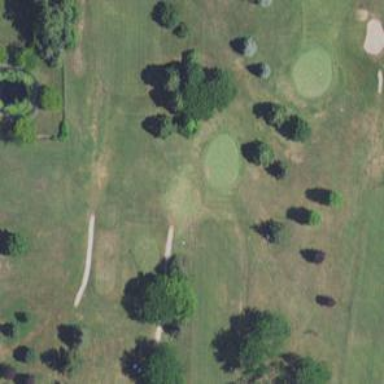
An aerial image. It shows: View of golf hole.